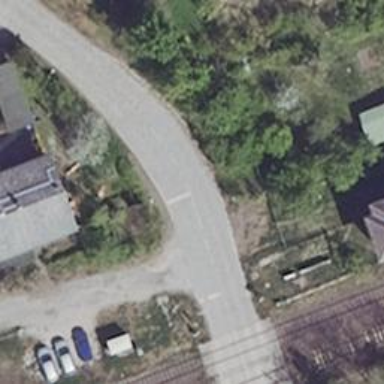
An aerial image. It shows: Residential road with no sidewalk.